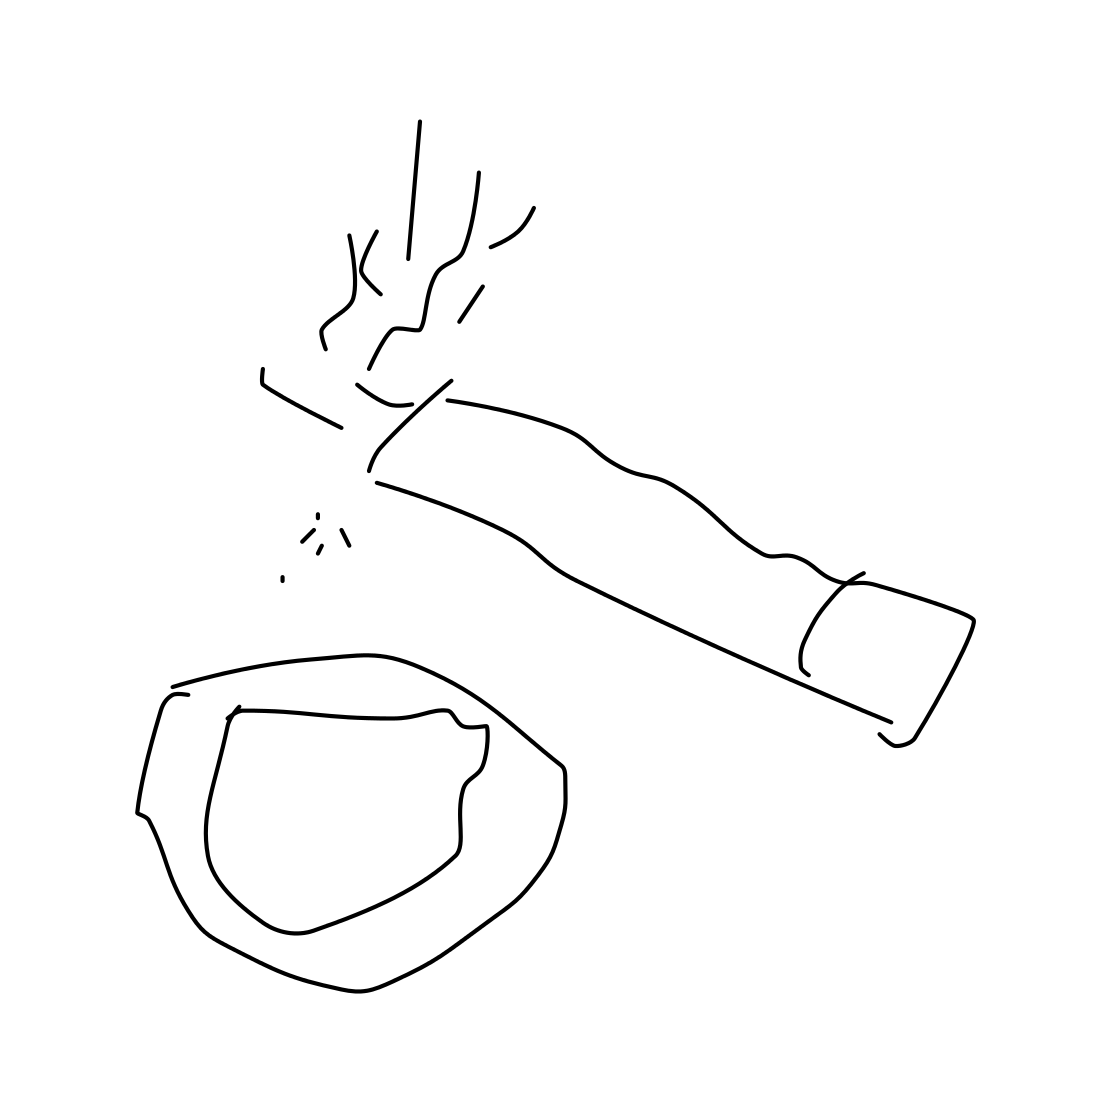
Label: ashtray